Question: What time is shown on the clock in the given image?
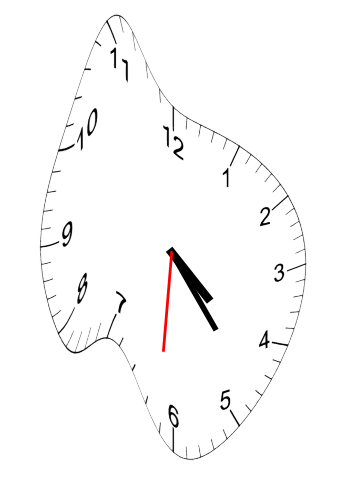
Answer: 04:23:31